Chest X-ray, AP view. Patient: 47 years old, sex M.
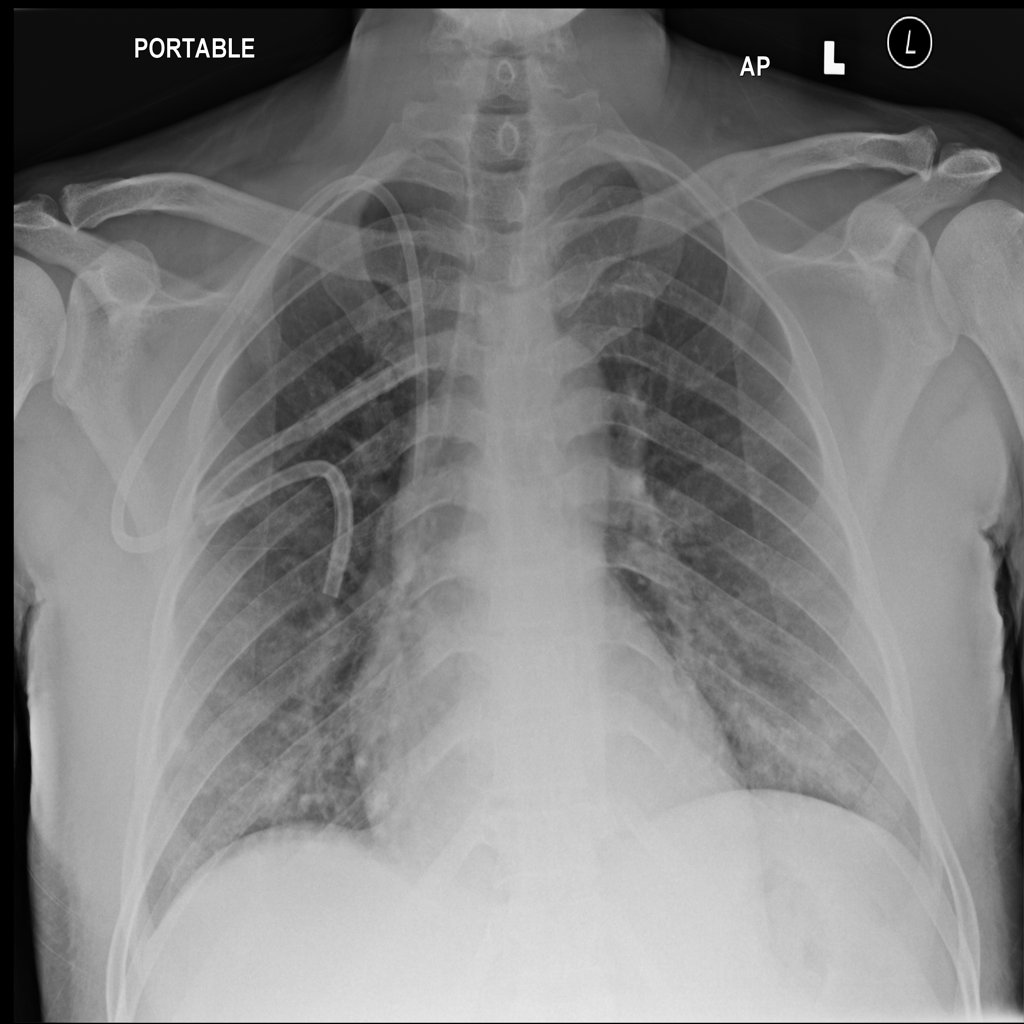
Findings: Consolidation, Infiltration, Nodule